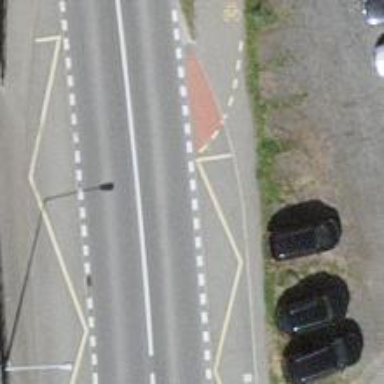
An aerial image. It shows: Bus stop with platform for public transport.